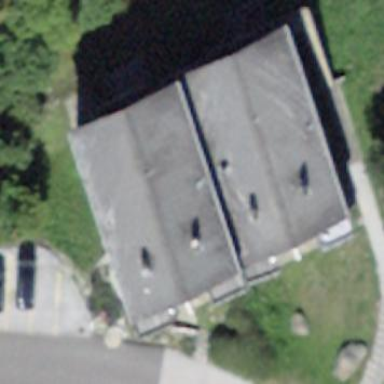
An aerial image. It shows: Building with tile roof.